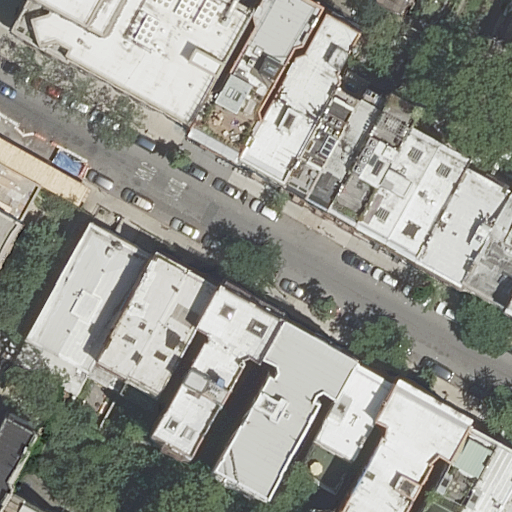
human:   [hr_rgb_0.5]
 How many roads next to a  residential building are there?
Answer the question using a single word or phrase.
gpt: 1

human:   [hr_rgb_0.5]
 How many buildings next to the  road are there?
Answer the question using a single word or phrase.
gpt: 26

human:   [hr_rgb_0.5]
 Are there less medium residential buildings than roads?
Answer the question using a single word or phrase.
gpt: no

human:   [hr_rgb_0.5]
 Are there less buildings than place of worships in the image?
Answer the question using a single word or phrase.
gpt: no

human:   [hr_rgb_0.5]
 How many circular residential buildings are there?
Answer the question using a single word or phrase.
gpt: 0

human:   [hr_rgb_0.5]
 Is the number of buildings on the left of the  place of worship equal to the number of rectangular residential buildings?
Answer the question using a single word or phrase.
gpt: no

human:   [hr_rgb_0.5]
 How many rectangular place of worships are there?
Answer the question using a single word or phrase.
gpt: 1

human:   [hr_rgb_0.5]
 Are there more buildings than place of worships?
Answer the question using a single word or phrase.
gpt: yes

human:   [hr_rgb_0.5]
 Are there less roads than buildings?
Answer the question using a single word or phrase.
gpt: yes

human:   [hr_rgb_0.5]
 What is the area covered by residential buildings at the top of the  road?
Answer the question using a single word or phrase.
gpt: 1124m2

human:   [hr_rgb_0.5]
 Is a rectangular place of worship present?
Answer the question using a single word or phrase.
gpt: yes

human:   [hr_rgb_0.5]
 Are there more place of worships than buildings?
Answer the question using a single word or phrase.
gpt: no

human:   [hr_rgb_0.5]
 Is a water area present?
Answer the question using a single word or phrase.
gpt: no

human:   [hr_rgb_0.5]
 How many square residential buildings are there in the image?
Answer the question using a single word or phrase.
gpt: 0

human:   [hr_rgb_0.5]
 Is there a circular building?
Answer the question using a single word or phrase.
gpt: no

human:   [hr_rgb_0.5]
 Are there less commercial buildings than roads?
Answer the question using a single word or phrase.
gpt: yes

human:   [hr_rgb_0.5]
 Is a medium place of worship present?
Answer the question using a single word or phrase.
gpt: yes

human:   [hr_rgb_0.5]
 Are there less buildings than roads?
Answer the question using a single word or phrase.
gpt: no

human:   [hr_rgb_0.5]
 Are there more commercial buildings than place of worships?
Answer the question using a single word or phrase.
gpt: no

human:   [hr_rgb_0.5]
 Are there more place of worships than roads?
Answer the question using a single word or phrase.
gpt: no

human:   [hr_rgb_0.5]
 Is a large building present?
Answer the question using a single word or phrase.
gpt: yes

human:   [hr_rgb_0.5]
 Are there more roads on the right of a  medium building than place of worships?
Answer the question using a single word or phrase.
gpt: no

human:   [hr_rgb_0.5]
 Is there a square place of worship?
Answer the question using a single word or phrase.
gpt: no

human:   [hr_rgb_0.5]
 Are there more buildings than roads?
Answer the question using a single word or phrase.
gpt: yes

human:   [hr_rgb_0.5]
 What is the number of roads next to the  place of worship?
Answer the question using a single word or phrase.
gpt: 1

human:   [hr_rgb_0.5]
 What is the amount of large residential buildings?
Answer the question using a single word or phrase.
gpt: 0

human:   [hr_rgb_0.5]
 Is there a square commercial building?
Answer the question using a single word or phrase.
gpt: no

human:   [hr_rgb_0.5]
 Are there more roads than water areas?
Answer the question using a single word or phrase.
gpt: yes

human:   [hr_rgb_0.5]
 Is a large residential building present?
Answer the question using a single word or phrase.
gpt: no

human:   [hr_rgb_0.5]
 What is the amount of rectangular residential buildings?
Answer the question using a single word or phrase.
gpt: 14

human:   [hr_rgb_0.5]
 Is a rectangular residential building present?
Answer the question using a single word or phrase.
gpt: yes

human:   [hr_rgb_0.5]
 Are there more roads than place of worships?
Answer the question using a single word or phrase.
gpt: no

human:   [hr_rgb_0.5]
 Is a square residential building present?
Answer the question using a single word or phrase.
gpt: no

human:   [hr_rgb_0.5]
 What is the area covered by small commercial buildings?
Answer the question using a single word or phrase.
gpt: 0m2

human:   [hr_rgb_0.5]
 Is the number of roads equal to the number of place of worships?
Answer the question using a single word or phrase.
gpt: yes

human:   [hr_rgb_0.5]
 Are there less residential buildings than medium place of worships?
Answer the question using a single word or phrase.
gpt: no